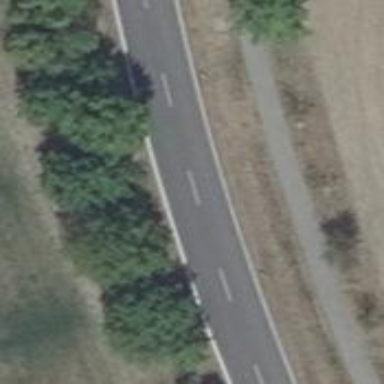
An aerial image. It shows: Tertiary road with asphalt surface.